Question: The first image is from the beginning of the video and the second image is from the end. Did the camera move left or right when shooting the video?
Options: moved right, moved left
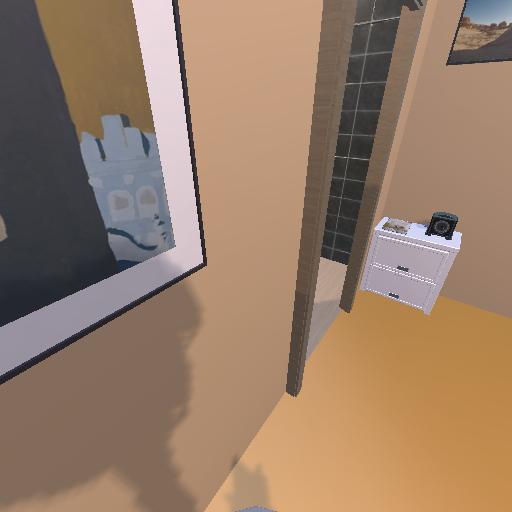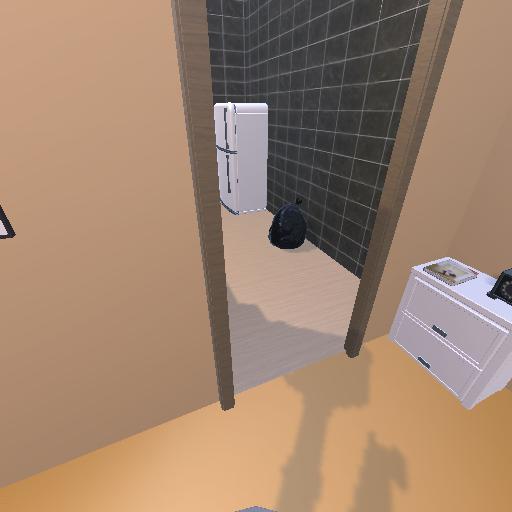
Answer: moved right